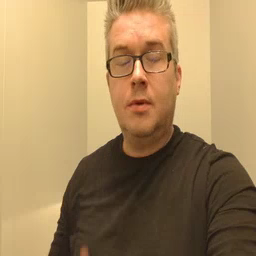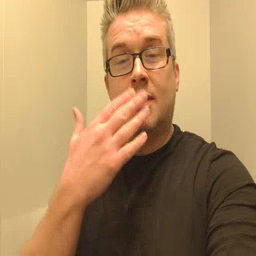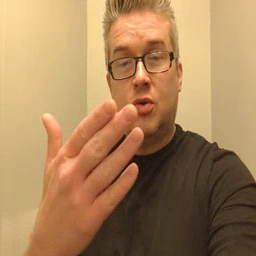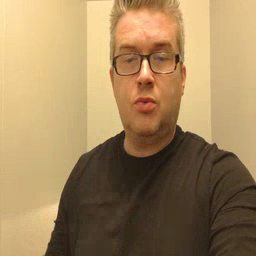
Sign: thankyou